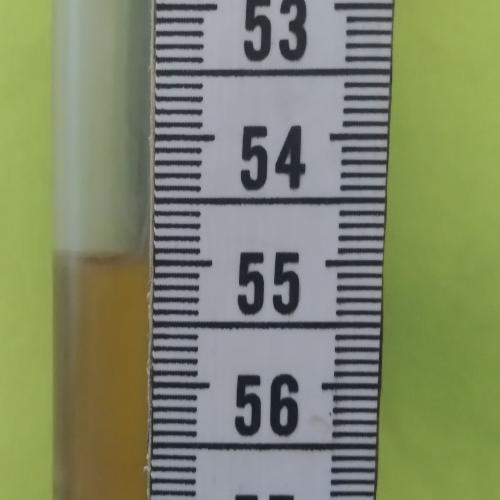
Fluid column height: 55.0 cm